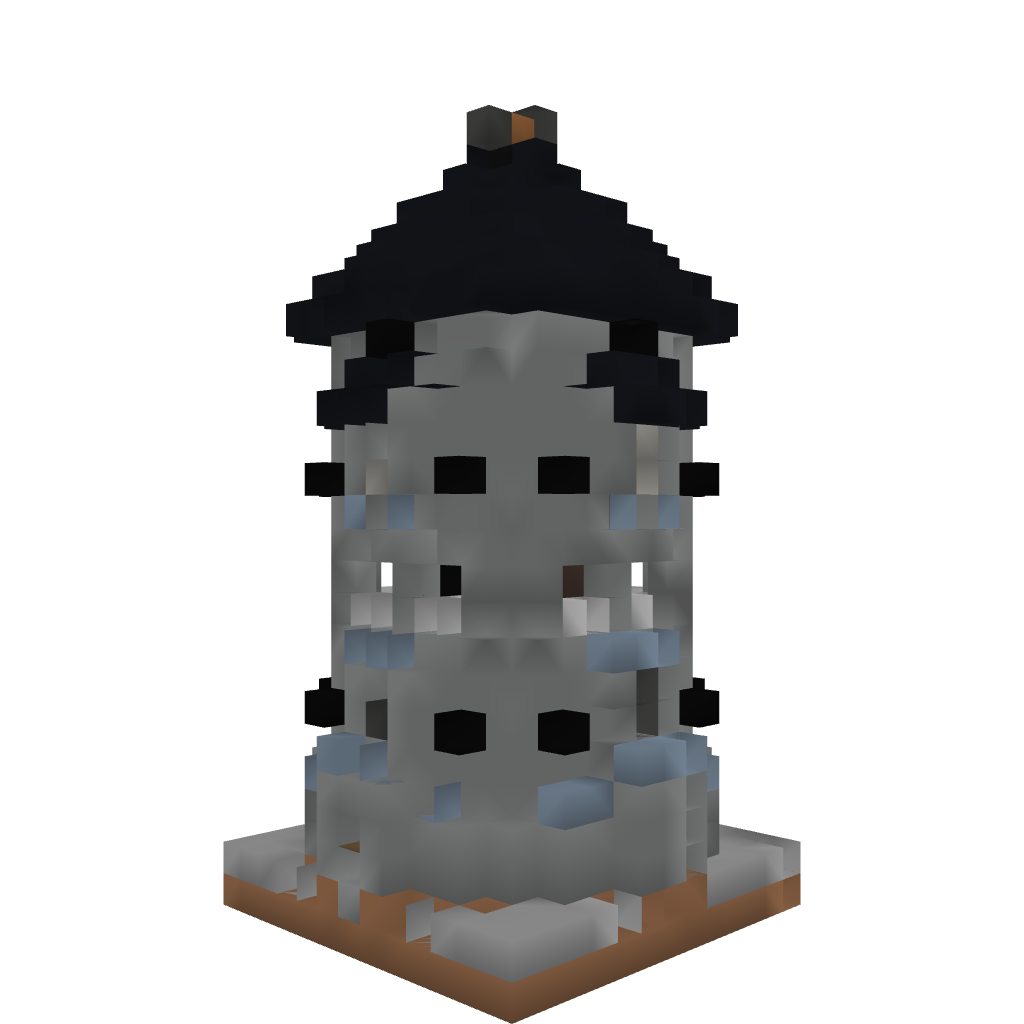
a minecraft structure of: Medieval Stonebrick Watchtower